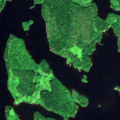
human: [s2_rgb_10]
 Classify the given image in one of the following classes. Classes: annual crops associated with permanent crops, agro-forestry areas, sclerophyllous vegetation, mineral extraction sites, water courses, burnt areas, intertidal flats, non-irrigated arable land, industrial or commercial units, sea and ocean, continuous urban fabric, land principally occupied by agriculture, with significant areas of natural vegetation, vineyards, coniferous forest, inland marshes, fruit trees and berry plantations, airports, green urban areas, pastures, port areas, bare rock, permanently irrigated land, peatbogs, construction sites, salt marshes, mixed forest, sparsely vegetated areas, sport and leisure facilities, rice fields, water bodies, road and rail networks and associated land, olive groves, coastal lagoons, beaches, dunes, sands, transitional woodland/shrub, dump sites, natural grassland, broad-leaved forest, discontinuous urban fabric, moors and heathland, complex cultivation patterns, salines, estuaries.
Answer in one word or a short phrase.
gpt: coniferous forest, mixed forest, water bodies